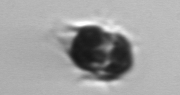
Label: Mesodinium